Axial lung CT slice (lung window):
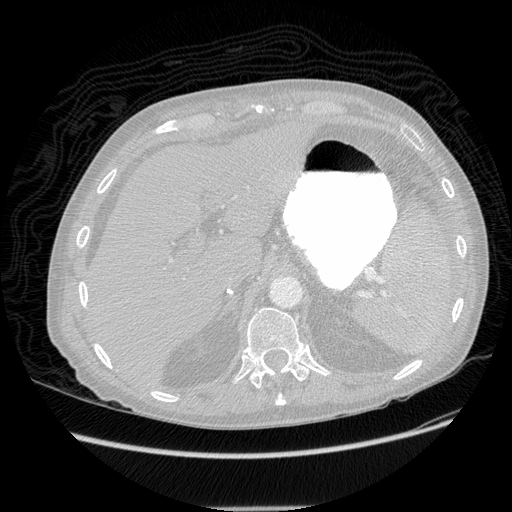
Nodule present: no